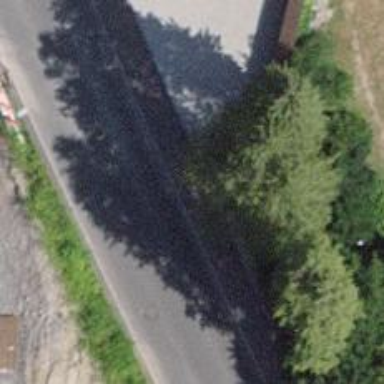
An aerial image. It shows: Tertiary road with asphalt surface.